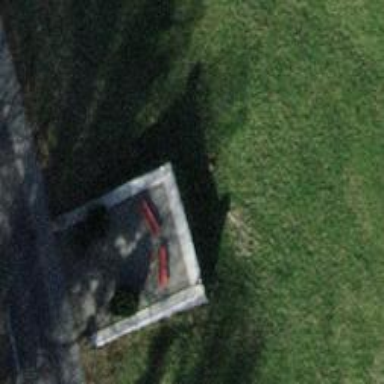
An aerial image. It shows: Red bench.